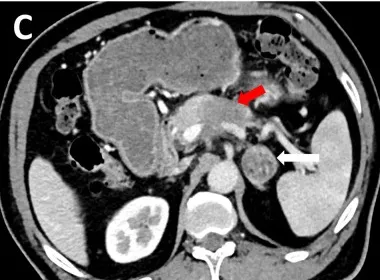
When compared with the previous CT scans 1 month ago. Portal venous phase).
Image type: radiology (ct)